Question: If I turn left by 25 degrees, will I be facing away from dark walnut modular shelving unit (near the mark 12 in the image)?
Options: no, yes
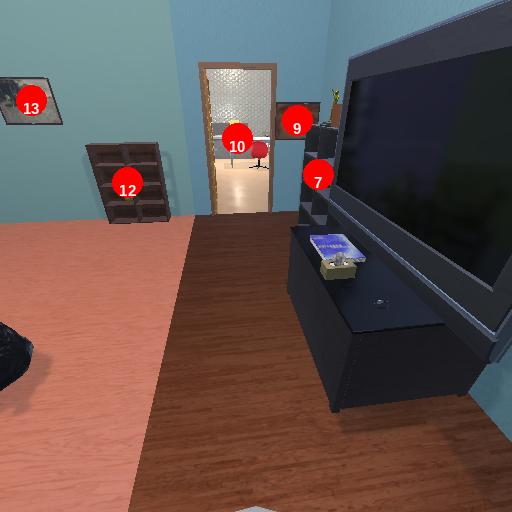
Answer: no